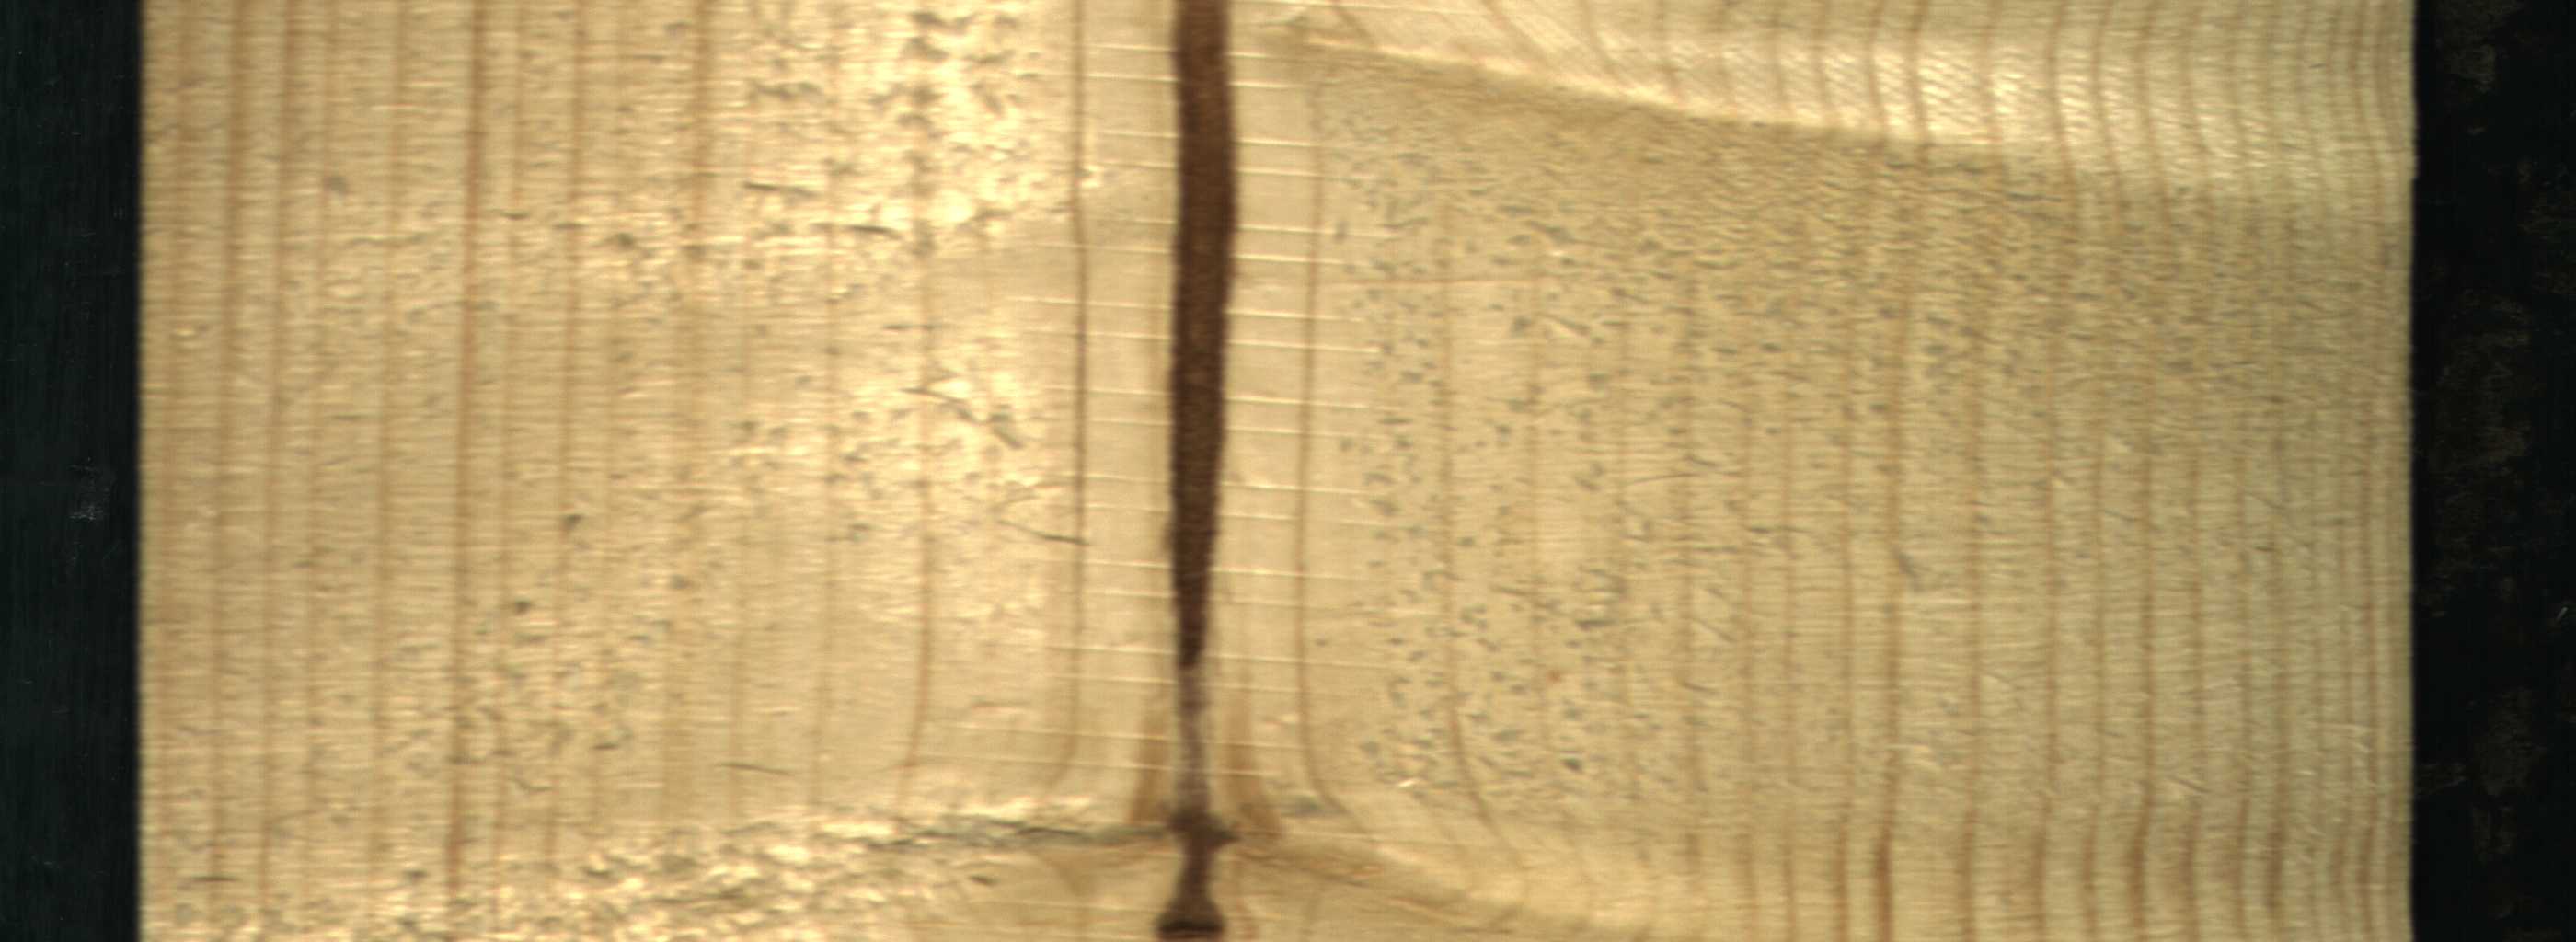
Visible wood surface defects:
Marrow
Marrow